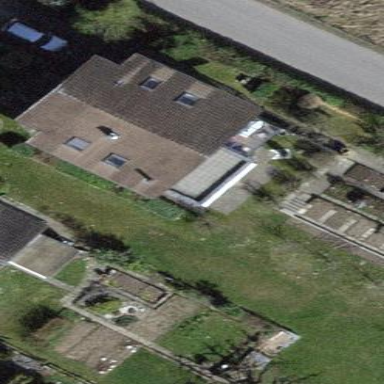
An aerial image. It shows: Building with tiled roof.